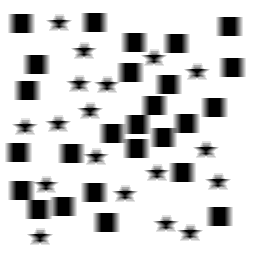
Squares: 26
Triangles: 0
Stars: 18
Total shapes: 44